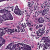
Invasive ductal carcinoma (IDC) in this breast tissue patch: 0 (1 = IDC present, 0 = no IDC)